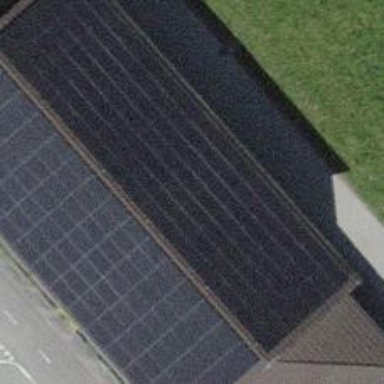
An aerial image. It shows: Solar power generator utilizing photovoltaic technology with solar photovoltaic panels.